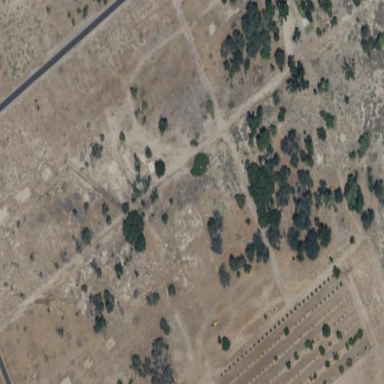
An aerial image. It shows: Park with historical significance.